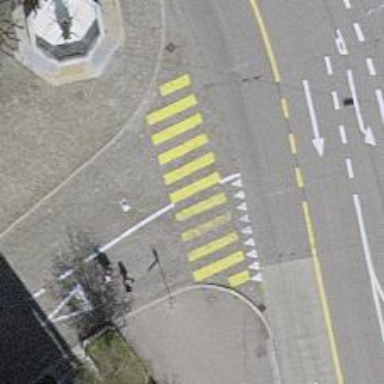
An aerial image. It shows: Marked crossing with zebra markings.